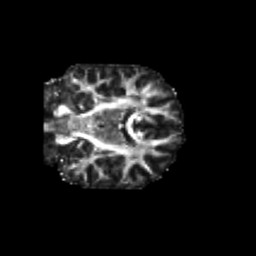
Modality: FA
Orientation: coronal
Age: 12
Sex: male
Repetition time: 9.512 s
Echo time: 0.089 s